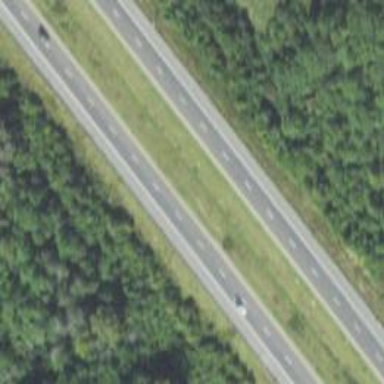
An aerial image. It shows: View of motorway.